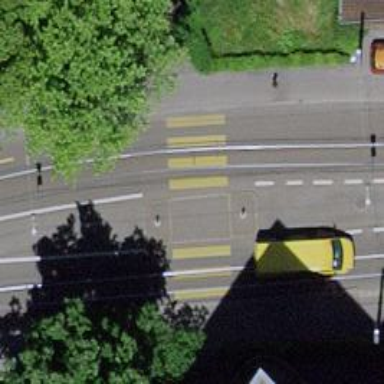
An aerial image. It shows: Tram crossing on the railway.